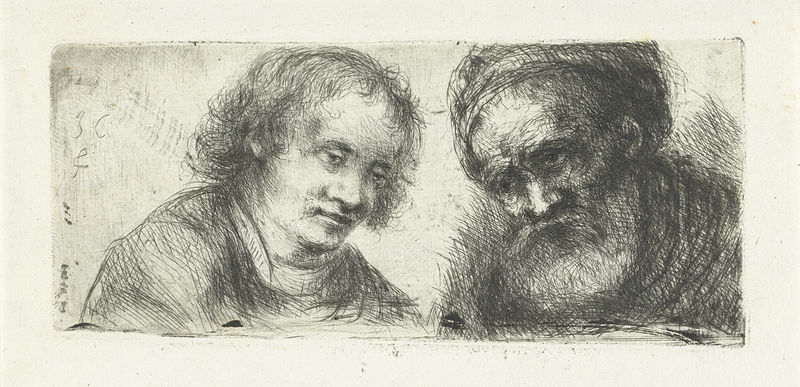
Titel: Twee onbekende mannen
Künstler: Jan Chalon
Standort: Amsterdam
Institution: Rijksmuseum
Schlagwörter: homme, portait, vieillard, adolescent, conversation